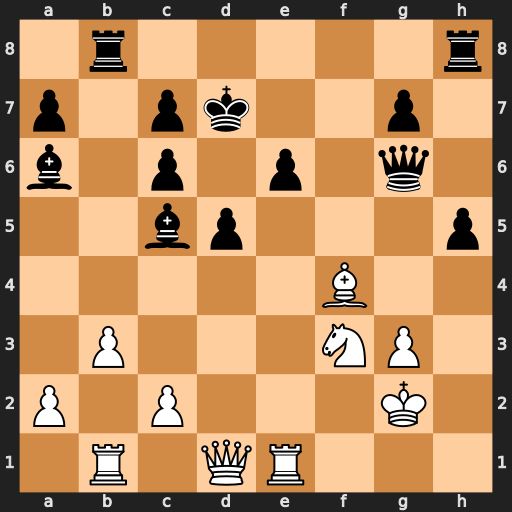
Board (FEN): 1r5r/p1pk2p1/b1p1p1q1/2bp3p/5B2/1P3NP1/P1P3K1/1R1QR3
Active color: w
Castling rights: -
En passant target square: -
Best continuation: Ne5+ Kc8 Nxg6